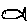
Label: fish